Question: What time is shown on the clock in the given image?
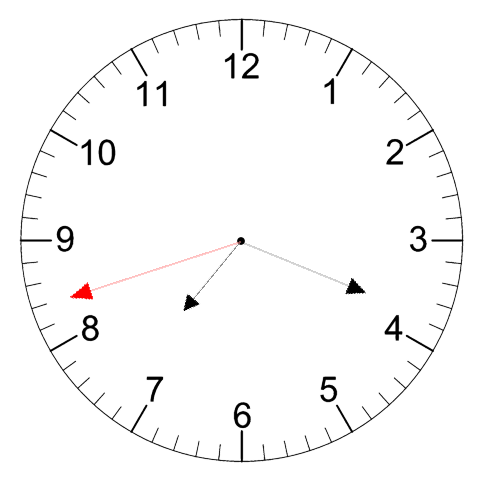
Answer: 07:18:42